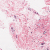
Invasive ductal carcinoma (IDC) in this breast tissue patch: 0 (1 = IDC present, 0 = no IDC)